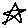
Label: star